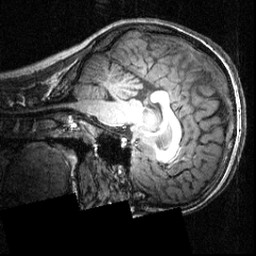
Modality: T1w
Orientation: sagittal
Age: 20
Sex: female
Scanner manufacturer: siemens
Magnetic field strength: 3.951 T
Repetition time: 1.5 s
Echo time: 0.00335 s